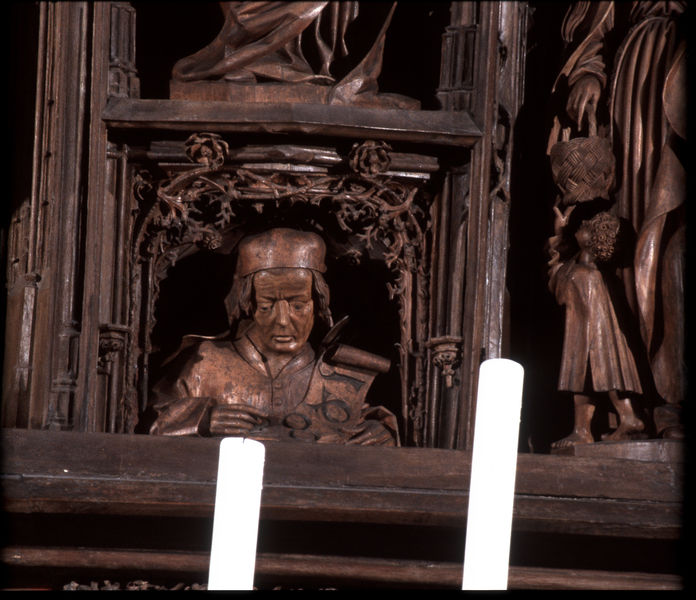
Titel: Lorch, Hochaltar in St. Martin
Künstler: Hans Bilder
Standort: Lorch, Pfarrkirche St. Martin (EU - D - RP)
Schlagwörter: dunkel, hand, mann, weiß, ausschnitt, braun, finger, holz, hut, nase, rose, rosen, kappe, mütze, gesicht, kragen, mensch, hände, porträt, kirche, figur, gewand, kind, pflanzen, gotik, engel, ranken, skulptur, statue, deutschland, kopfbedeckung, füße, holzschnitt, schrift, zwei, gestühl, detail, büste, lesen, kerze, korb, kerzen, plastik, religion, kunst, altar, ranke, schnitzerei, rolle, mittelalter, dornen, eiche, schriftrolle, sakral, christentum, geschnitzt, nürnberg, schriftband, 15. jahrhundert, mensch#